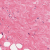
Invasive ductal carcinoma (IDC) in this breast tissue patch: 0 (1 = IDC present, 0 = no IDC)